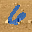
Label: 6